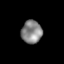
Tissue: skin
Cell type: Epithelial cells
Senescence score: 0.8121
Nuclear area (px): 462
Mean DAPI intensity: 134.316